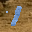
Label: 1